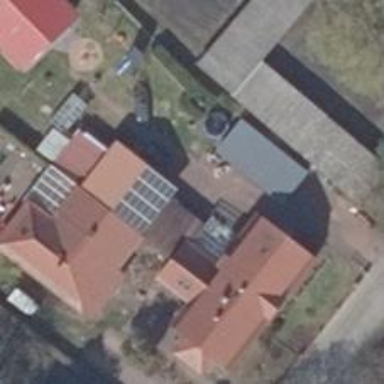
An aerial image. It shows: Group of garages.